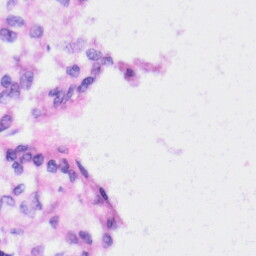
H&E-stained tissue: Liver